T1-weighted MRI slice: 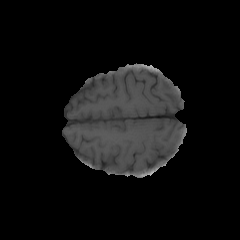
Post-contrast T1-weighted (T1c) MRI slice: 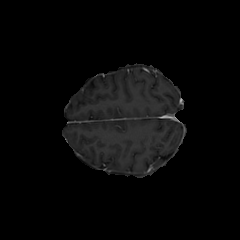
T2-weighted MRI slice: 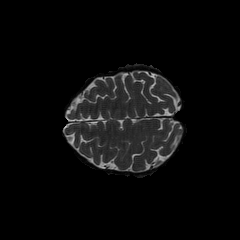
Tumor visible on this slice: no